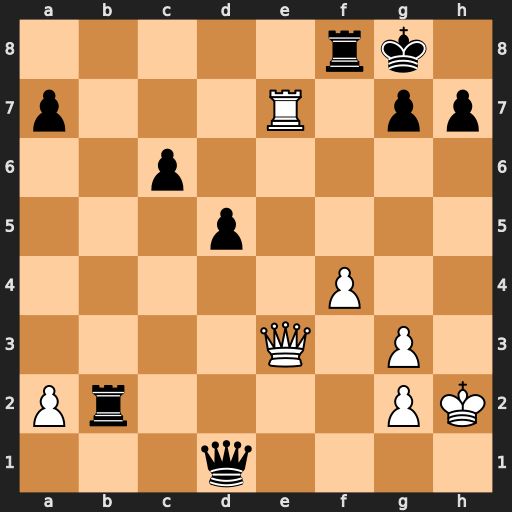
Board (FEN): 5rk1/p3R1pp/2p5/3p4/5P2/4Q1P1/Pr4PK/3q4
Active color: w
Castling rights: -
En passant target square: -
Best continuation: Qe6+ Kh8 Qf7 Rg8 Re8 Qh5+ Qxh5